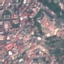
Land use / land cover: Residential